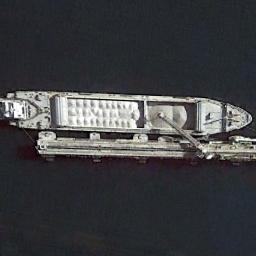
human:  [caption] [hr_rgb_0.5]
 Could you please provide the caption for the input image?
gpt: There is a ship in the black water on the shore .

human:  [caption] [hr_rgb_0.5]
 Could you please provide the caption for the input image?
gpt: The white ship is docked at the dock and the water is deep blue .

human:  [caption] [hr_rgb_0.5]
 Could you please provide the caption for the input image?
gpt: There is a ship at sea .

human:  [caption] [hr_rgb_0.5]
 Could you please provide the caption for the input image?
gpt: A white bulk carrier is docked by the dock, And there are transfer machinery on the dock that are loading the bulk cargo .

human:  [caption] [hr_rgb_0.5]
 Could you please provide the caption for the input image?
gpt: The white ship is at the harbor .